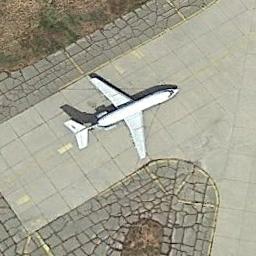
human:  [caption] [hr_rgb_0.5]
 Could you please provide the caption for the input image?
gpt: A plane on the runway and the lawn beside .

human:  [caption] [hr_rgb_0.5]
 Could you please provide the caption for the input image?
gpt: A white plane parked on the light gray ground .

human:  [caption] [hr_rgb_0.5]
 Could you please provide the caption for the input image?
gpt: An airplane is parked on the airstrip by the grass .

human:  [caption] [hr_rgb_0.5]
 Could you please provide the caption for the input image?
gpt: A plane parked on a clearing .

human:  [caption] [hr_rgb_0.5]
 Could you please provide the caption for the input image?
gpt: There is an airplane in the parking lot .